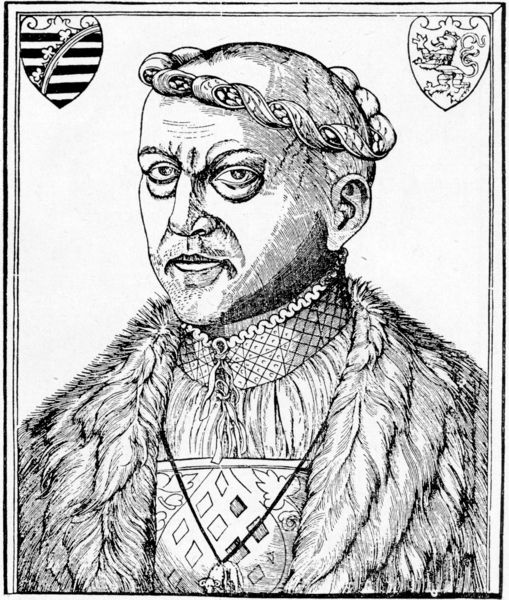
Titel: Bildnis von Herzog Georg von Sachsen
Künstler: Hans Brosamer
Institution: (Seriendruck)
Schlagwörter: mann, umhang, baden, frisur, nase, ohr, profil, schmuck, schwarz, stirn, weiss, zeichnung, blick, alt, hemd, augen, falten, kragen, pelz, halskrause, herr, portrait, porträt, mantel, adel, brustbild, front, renaissance, holzschnitt, kette, grafik, graphik, ernst, streng, chauve, glatze, homme, oreille, bayern, münchen, druck, hochdruck, schraffur, stich, portait, illustration, hässlich, augenringe, haarkranz, herrscher, kranz, wappen, pelzmantel, halbprofil, wams, mönch, heiliger, löwe, macht, kupferstich, details, roi, tonsur, collier, costume, dessin, lion, tiefdruck, widder, sachsen, moyen age, plume, crayon, allemagne, wappentier, stirnrunzeln, noir et blanc, veste, religion, fourrure, embleme, otto, sturn, clergé, goldenes vries, blason, pendentif, flandres, blasons, ecusson, ecu